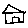
Label: house